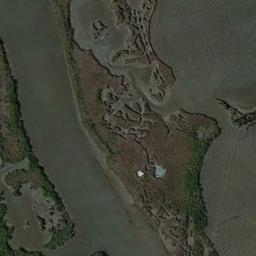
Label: wetland